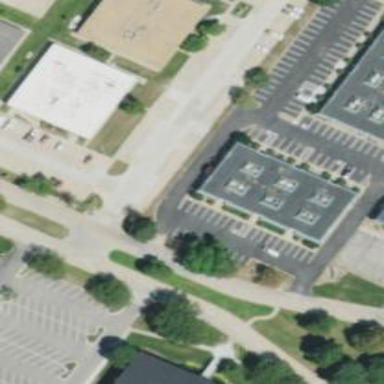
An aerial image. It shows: Office building.